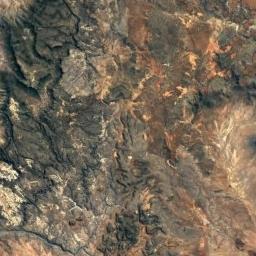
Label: mountain